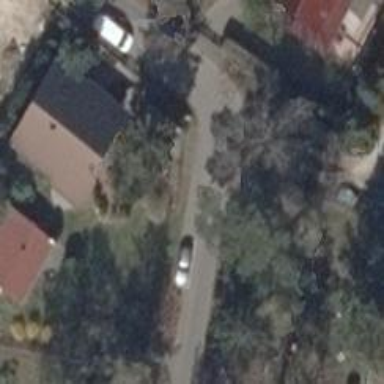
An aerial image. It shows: Driveway.